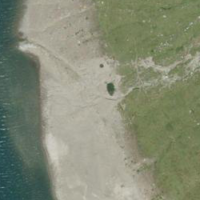
EUNIS habitat code: 14
Species observed at this site:
Aglais urticae
Pyrgus alveus